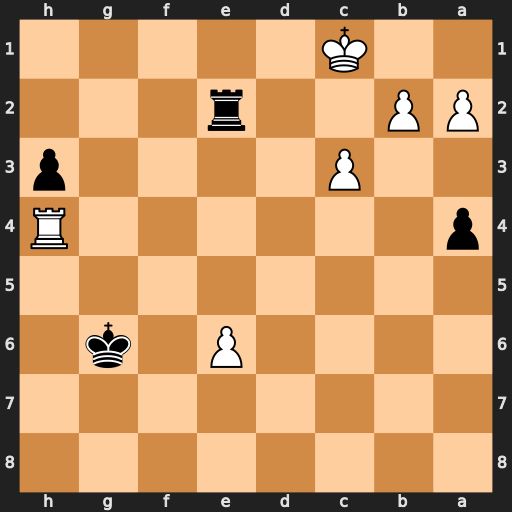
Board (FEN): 8/8/4P1k1/8/p6R/2P4p/PP2r3/2K5
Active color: b
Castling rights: -
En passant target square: -
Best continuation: h2 e7 Kf7 e8=R Kxe8